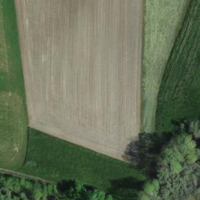
EUNIS habitat code: 24
Species observed at this site:
Pica pica
Alopochen aegyptiaca
Corvus corone
Geronticus eremita